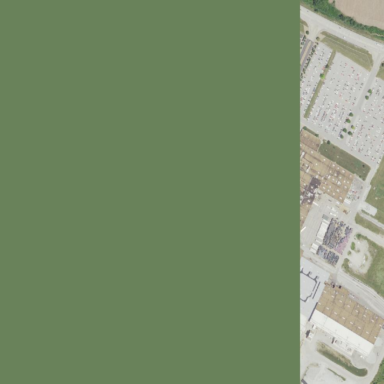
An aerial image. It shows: Industrial building used for the production of vans and pickup trucks.